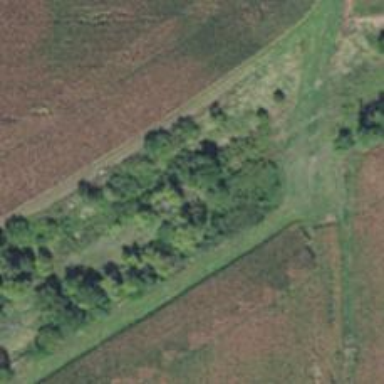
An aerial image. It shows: Abandoned railway.